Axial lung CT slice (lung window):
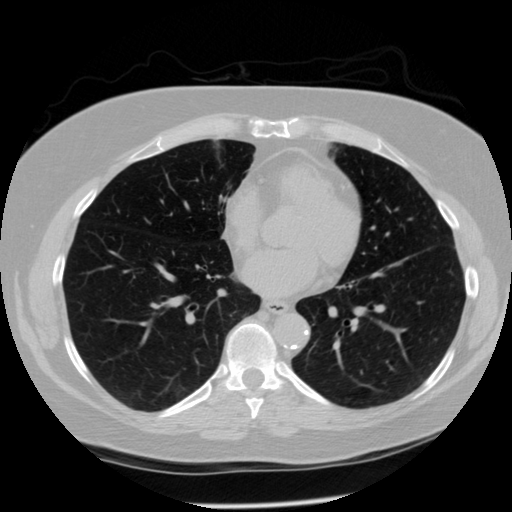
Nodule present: no